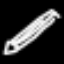
Label: pencil